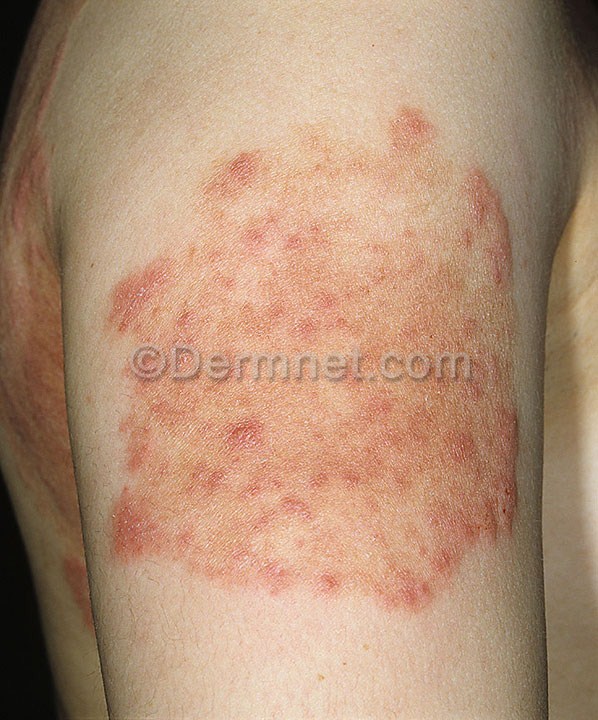
Disease: Tinea Ringworm Candidiasis and other Fungal Infections